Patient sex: M
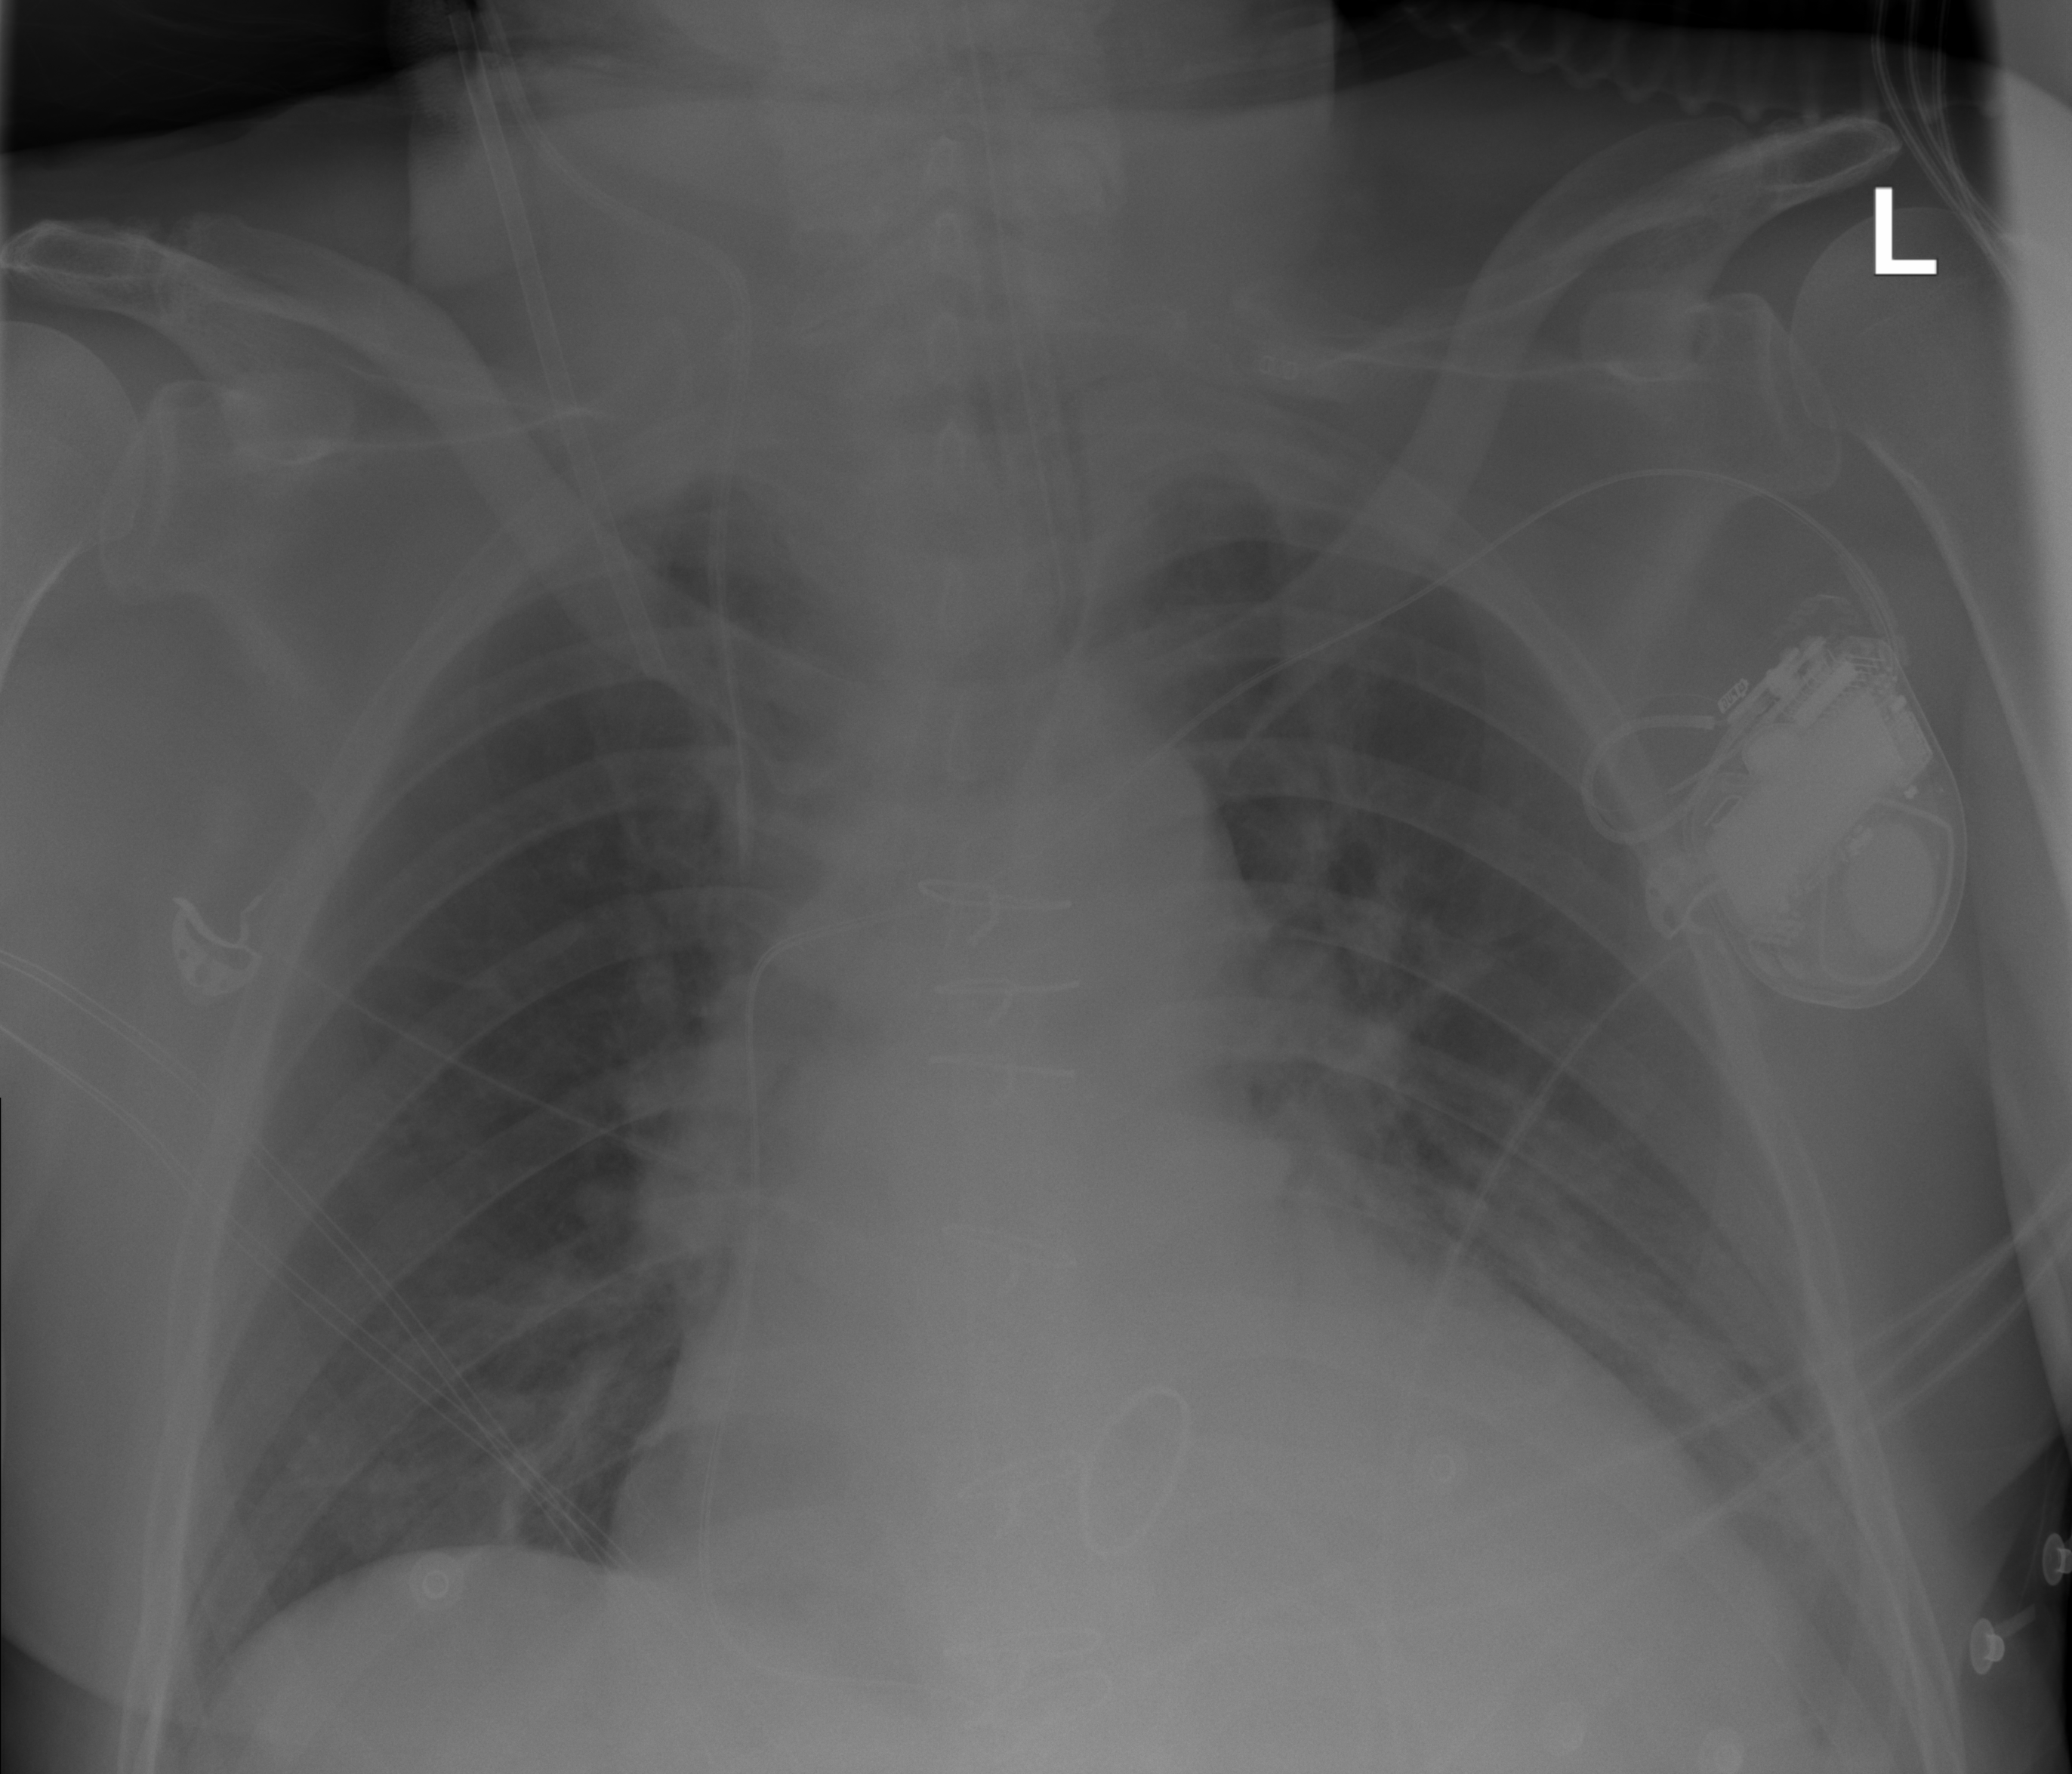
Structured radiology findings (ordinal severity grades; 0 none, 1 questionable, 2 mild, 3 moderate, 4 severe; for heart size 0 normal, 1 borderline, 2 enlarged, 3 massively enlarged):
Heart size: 2
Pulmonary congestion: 2
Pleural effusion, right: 0
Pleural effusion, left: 0
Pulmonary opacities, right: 0
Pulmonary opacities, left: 0
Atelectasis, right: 2
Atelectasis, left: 2